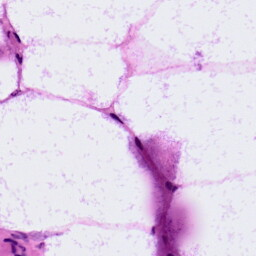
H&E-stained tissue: LymphNode